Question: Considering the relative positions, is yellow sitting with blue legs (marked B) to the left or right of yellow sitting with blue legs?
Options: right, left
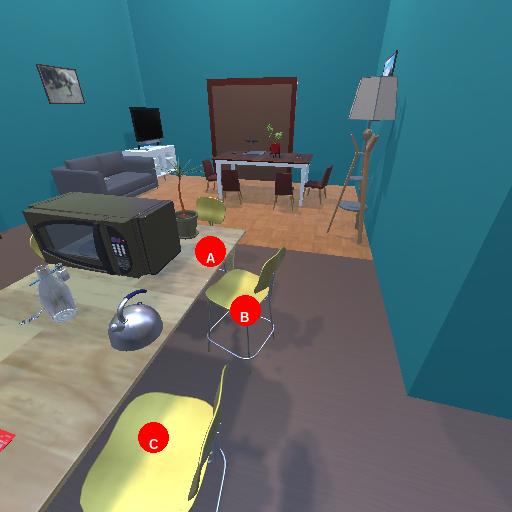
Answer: right